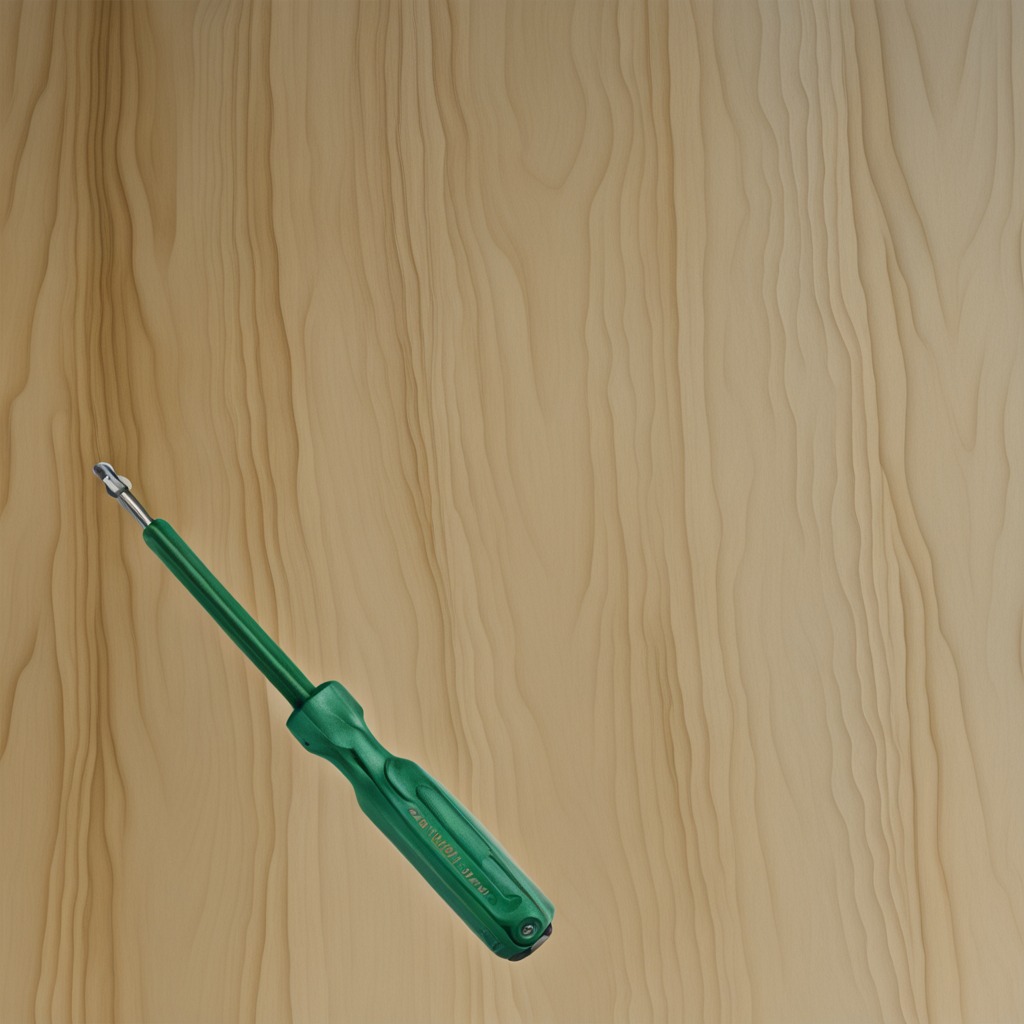
A screwdriver is lying on a plywood surface in a paint workshop lit by afternoon window light.